Aerial crown-view tile of a tropical tree (Barro Colorado Island, Panama), acquired 20240813:
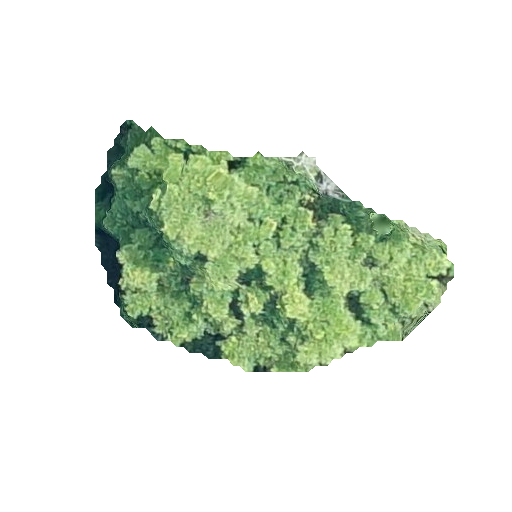
Species: Terminalia amazonia
GBIF accepted scientific name: Terminalia amazonica
Crown area: 90.573 m²